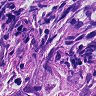
Metastatic tissue present: yes